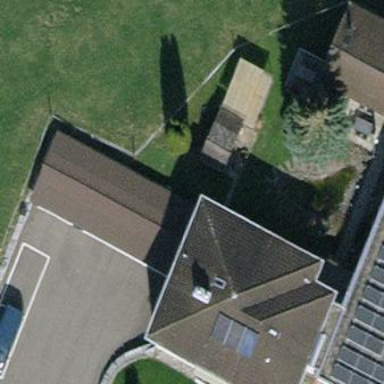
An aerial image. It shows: View of roof of building.